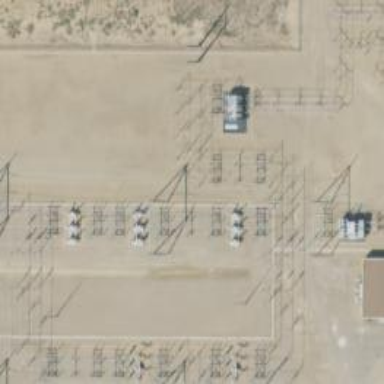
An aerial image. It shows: Switch for power supply.